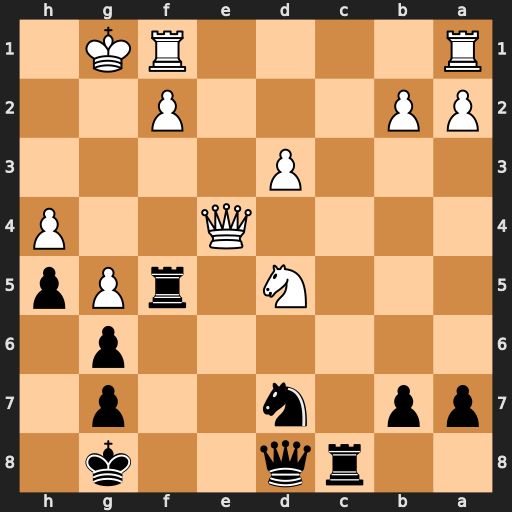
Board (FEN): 2rq2k1/pp1n2p1/6p1/3N1rPp/4Q2P/3P4/PP3P2/R4RK1
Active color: b
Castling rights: -
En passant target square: -
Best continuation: Nc5 Ne7+ Kf7 Qc4+ Kxe7